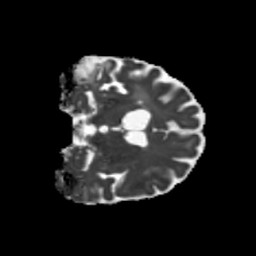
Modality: MD
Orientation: coronal
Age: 68
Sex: female
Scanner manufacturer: siemens
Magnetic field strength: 3 T
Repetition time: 5.25 s
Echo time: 0.08 s